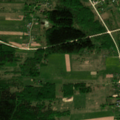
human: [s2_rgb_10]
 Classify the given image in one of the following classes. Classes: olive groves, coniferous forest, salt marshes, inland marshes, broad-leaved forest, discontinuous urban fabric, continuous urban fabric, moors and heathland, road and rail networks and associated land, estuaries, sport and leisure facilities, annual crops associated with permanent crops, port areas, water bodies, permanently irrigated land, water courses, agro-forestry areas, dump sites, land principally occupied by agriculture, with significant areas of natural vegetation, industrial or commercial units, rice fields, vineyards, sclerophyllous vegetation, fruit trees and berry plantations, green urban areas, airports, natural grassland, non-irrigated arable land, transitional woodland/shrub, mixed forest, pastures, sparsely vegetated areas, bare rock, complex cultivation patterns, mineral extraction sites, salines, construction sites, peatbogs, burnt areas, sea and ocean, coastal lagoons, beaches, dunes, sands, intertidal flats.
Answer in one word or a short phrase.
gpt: pastures, complex cultivation patterns, broad-leaved forest, mixed forest, transitional woodland/shrub